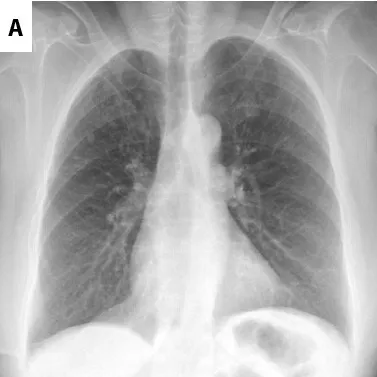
Chest X-ray.
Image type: radiology (x_ray)